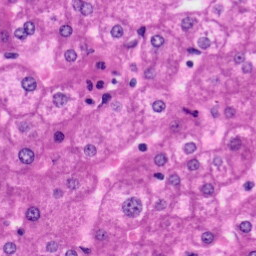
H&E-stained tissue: Liver